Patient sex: M
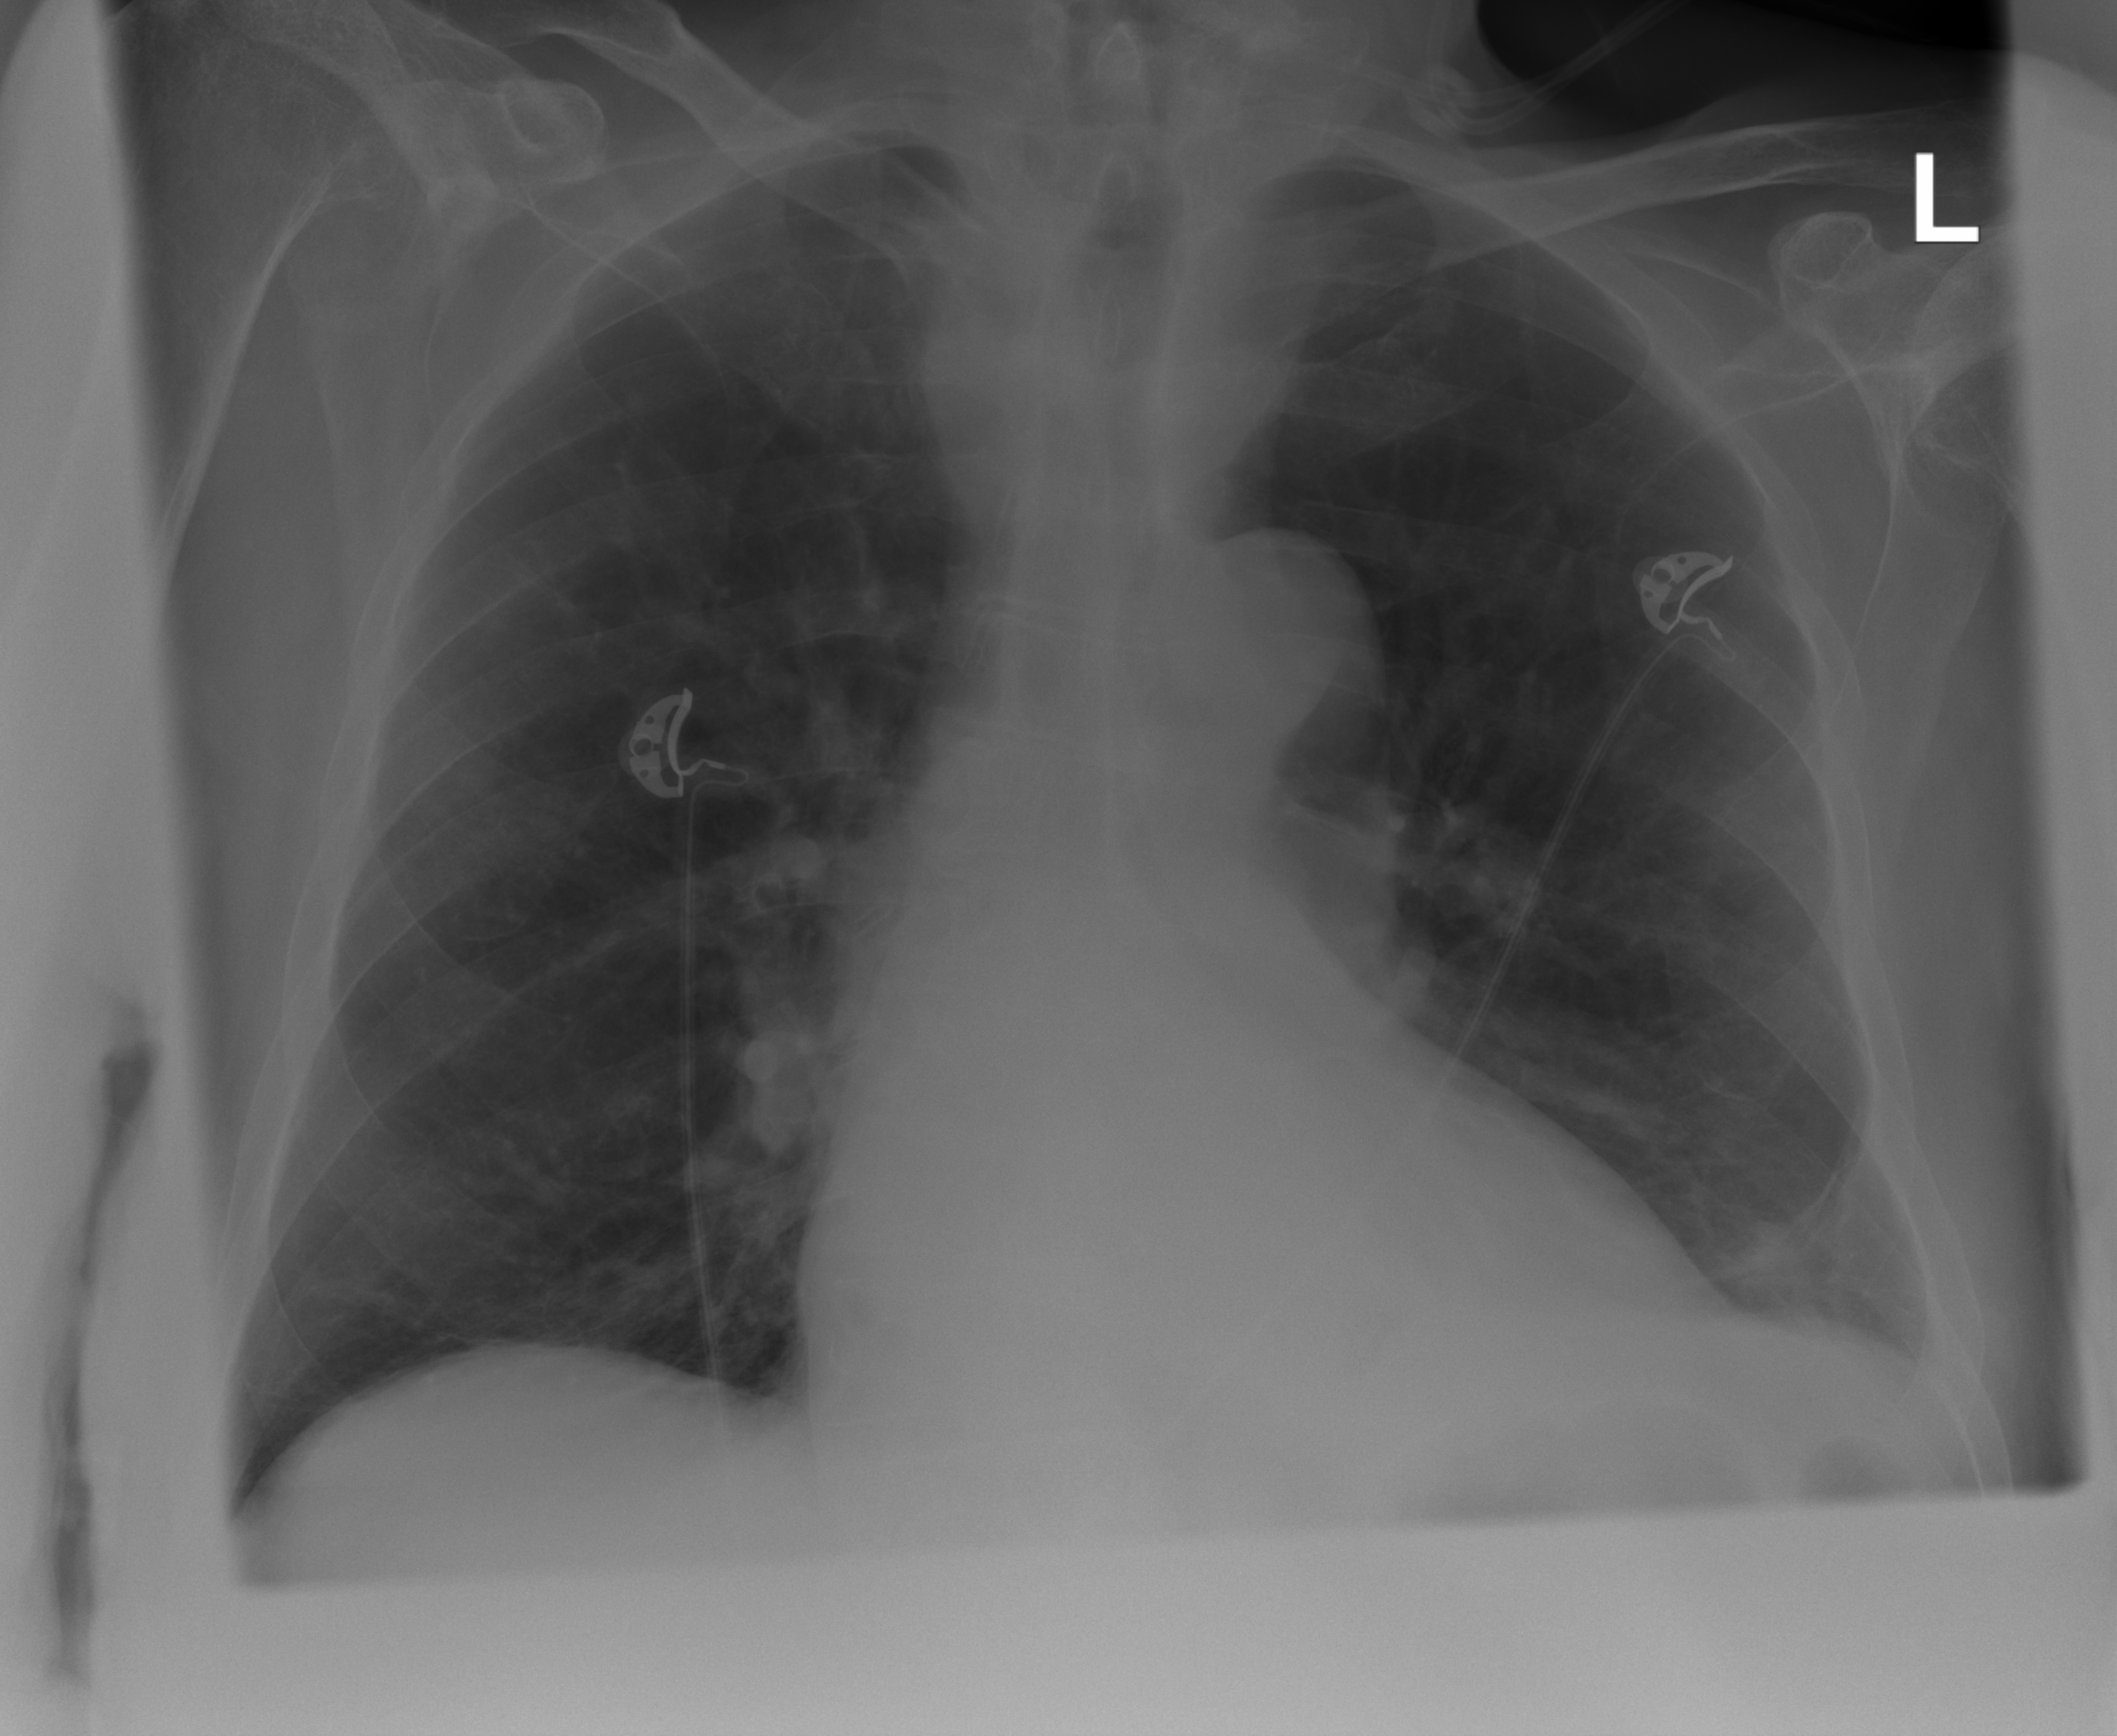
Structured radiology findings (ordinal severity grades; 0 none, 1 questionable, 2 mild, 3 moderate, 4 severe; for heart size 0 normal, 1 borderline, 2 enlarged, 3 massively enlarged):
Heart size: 1
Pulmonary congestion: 0
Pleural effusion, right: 0
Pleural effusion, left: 1
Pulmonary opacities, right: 0
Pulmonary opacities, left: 0
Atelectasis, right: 1
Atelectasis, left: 2